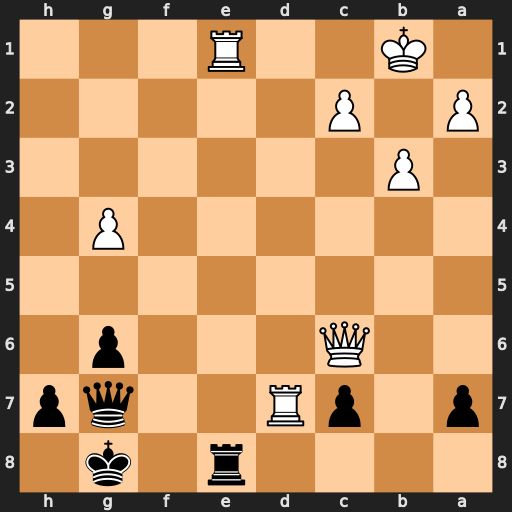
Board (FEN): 4r1k1/p1pR2qp/2Q3p1/8/6P1/1P6/P1P5/1K2R3
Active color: b
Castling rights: -
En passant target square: -
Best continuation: Rxe1+ Rd1 Rxd1#